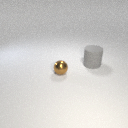
large gray rubber cylinder behind small brown metal sphere